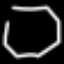
Label: octagon